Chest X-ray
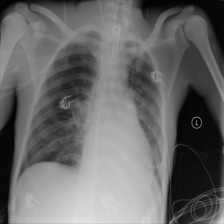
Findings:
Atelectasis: positive
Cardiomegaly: negative
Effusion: negative
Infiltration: positive
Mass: negative
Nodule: negative
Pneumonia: negative
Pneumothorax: negative
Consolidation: negative
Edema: negative
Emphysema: negative
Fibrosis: negative
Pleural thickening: negative
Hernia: negative